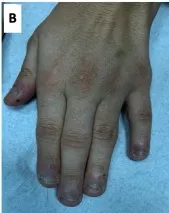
(E) YA with violaceous discoloration of the nasal cartilage. Pre-treatment; a large area of hair loss on the posterior lateral scalp with central hypopigmentation.
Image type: medical_photograph (skin_photograph)